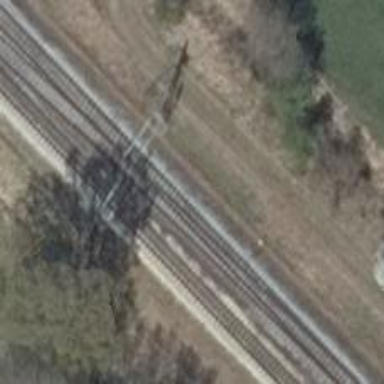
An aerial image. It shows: Railway switch with the turnout side on the left.